Question: When I use 'document.querySelectorAll', I get error:
> object HTMLHeadingElement
## DEMO:
'''
function myFunction() {
var x, i;
elements = document.querySelectorAll("[id].example");
vals=Array.from(elements)
alert(vals);
}
'''
'''
<!DOCTYPE html>
<html>
<body>
<h2 class="example" id = "1">A heading with class="example"</h2>
<p class="example" id = "2">A paragraph with class="example".</p>
<p class="example" id = "3">A paragraph with class="example".</p>
<p class="example" id = "4">A paragraph with class="example".</p>
<p class="example" id = "5">A paragraph with class="example".</p>
<p class="example" id = "6">A paragraph with class="example".</p>
<p class="example" id = "7">A paragraph with class="example".</p>
<p class="hi" id = "4">A paragraph with class="example".</p>
<p>Click the button to add a background color all elements with class="example".</p>
<button onclick="myFunction()">Try it</button>
<p><strong>Note:</strong> The querySelectorAll() method is not supported in Internet Explorer 8 and earlier versions.</p>
</body>
</html>
'''
I want the values of the id so I tryied this method, showing this as the value But I got output like:

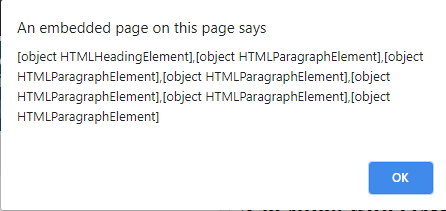
Answer: If I understand correctly, you want only values of IDs then you can simply do this.
'''
function myFunction() {
var x=[];
elements = document.querySelectorAll(".example");
elements.forEach(function(el){
x.push(el.id);
})
vals=console.log(x);
}
'''
Here is the jsfiddle <URL>